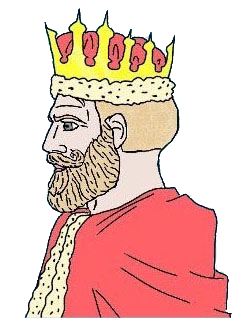
Label: 4_Yes_Chad